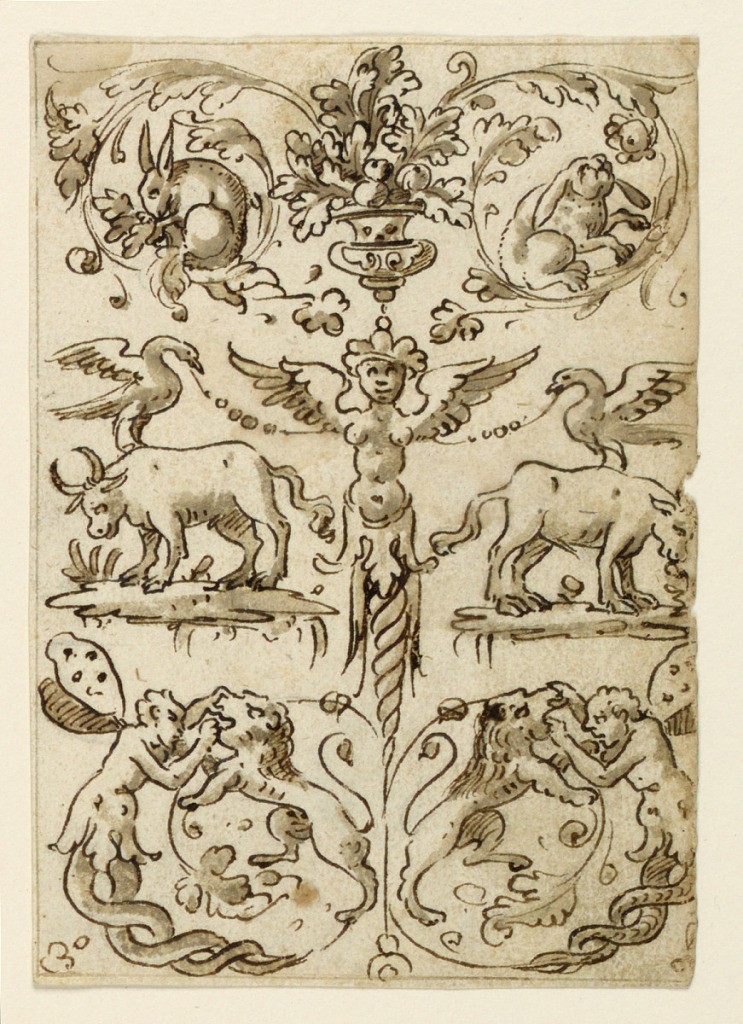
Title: Grotesque Panel
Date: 1570–1600
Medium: black chalk, pen and ink, brown, grey wash on paper
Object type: Drawing
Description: Vertical rectangle. Symmetrical scheme with slight deviations in details. A candelabrum is in the middle framed by a gaine with a winged female throax, carrying upon the head a fruit bowl, from which branch spirals spring. In these are rabbits. Bead festoons are fastened to the wings. Their other ends are carried by geese standing upon oxen. Below are lions rampant in whose mouths half figures with butterfly wings and entwined snake legs look. Framing lines above, at left, below.